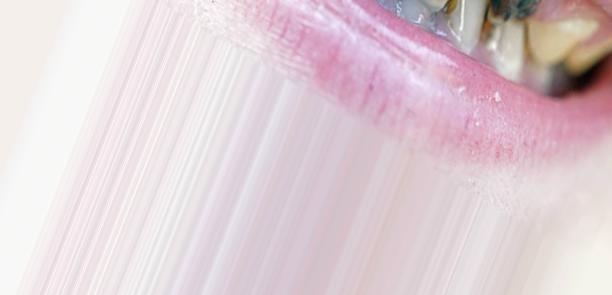
Condition: Caries